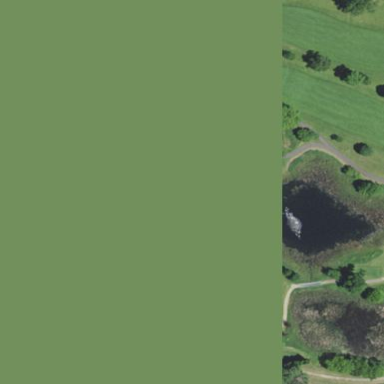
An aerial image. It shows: Picturesque scene of golf course with lateral water hazard.